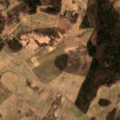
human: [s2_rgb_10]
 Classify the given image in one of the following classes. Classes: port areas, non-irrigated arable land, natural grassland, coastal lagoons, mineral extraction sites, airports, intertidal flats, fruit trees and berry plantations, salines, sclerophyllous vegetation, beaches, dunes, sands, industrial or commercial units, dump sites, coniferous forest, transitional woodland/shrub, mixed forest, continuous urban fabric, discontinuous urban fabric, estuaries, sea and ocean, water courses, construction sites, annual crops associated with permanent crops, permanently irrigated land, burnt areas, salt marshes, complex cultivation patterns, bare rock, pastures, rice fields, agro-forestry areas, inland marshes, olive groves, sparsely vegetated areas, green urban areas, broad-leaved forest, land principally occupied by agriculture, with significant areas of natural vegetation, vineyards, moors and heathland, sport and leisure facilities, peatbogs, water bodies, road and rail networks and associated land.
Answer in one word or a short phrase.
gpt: non-irrigated arable land, pastures, land principally occupied by agriculture, with significant areas of natural vegetation, broad-leaved forest, mixed forest